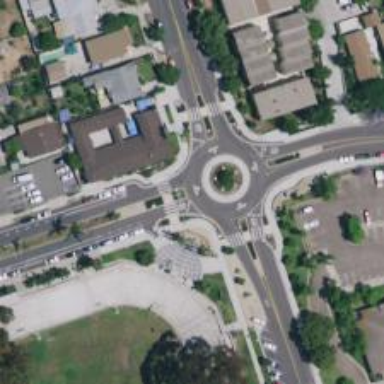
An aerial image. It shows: Roundabout at tertiary road junction.